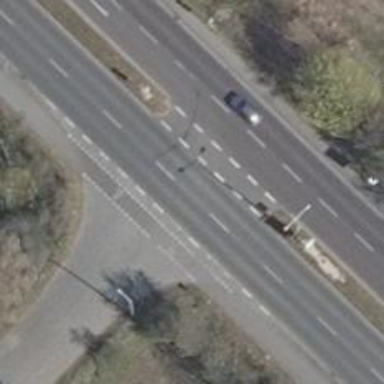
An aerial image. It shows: Primary link road with asphalt surface.